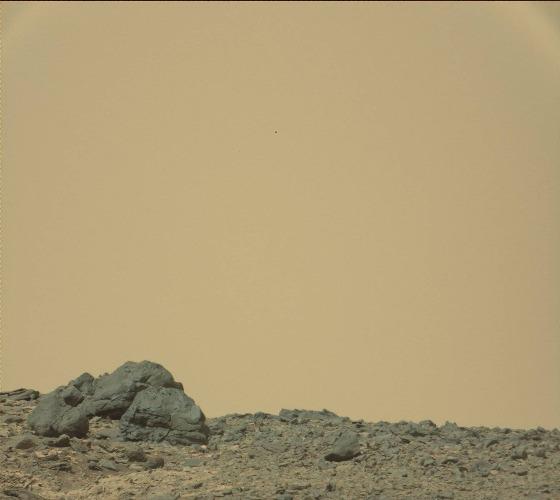
Terrain classes present: Gravel / Sand / Soil, Rock, Sky / Distant Mountains